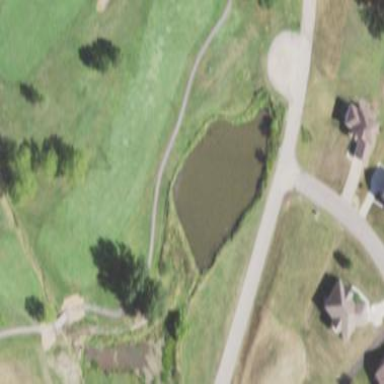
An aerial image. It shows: Scenic golf fairway.